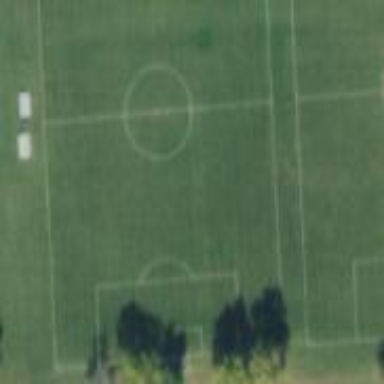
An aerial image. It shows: Soccer pitch designated for leisure and sports activities.